Chest X-ray:
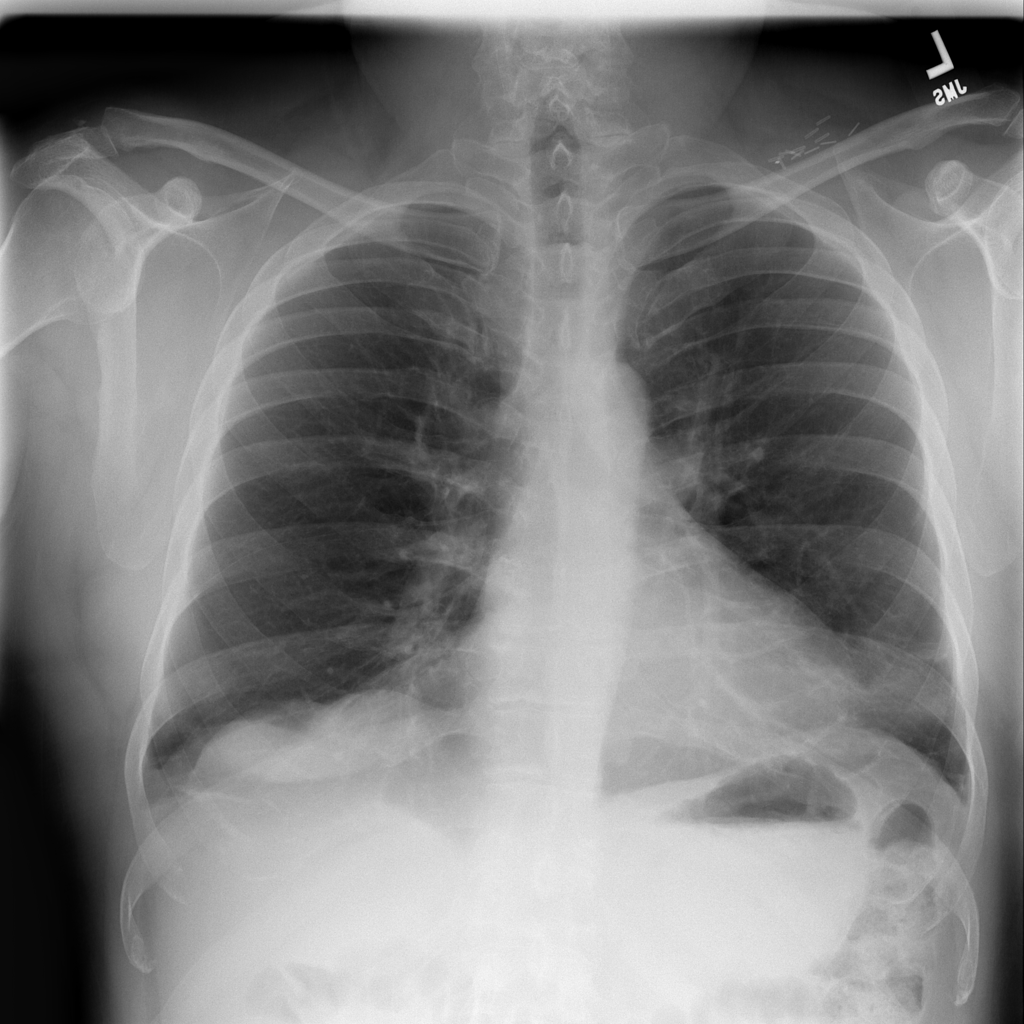
No abnormal finding: yes